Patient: sex M, age 81
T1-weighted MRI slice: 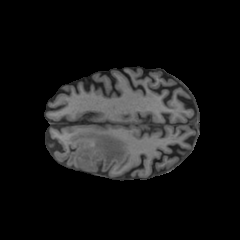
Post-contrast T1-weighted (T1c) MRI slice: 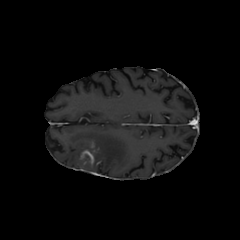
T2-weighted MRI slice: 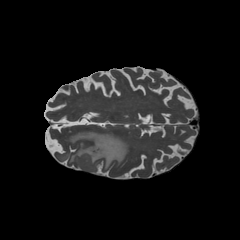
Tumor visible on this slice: yes
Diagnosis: Glioblastoma, IDH-wildtype
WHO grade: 4